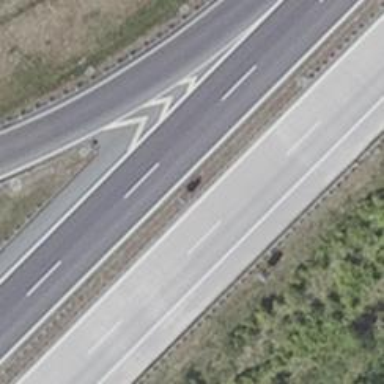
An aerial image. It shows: Asphalt motorway.